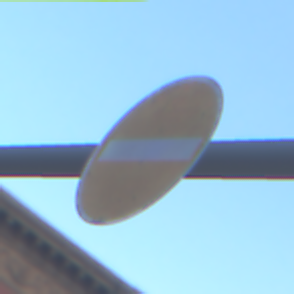
Verkehrszeichen: VerbotDerEinfahrt
Umgebung: Outdoor, Urban
Tageszeit: SunriseSunset
Wetter: PartlyCloudy
Licht: Natural
Jahreszeit: NotSpecified
Kontrast: LowContrast